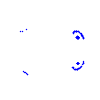
Particle: proton